Aerial crown-view tile of a tropical tree (Barro Colorado Island, Panama), acquired 20250915:
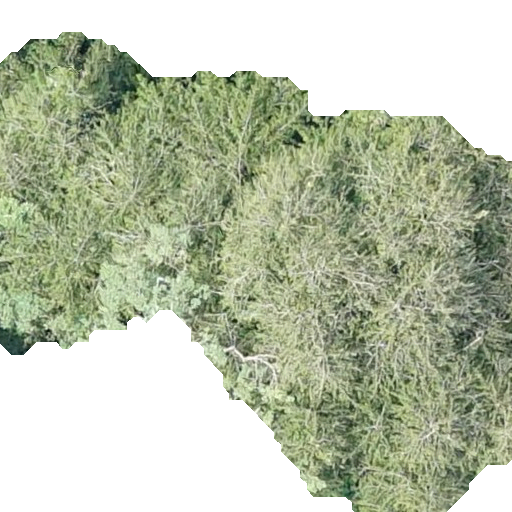
Species: Quararibea pterocalyx
GBIF accepted scientific name: Quararibea pterocalyx
Crown area: 291.934 m²